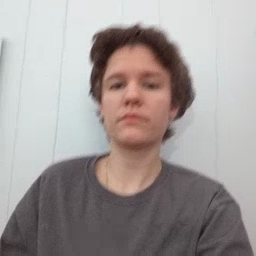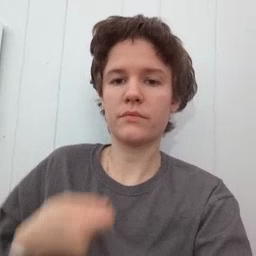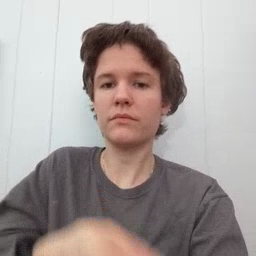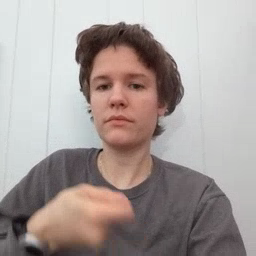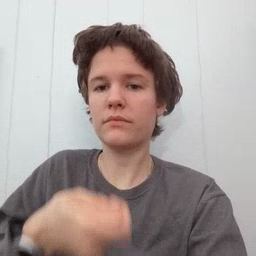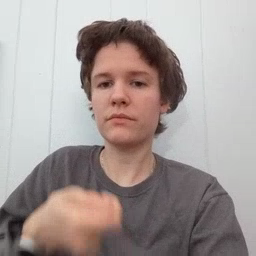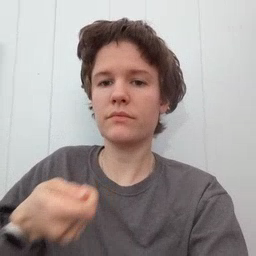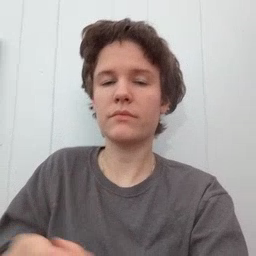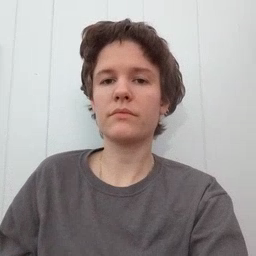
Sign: vacuum